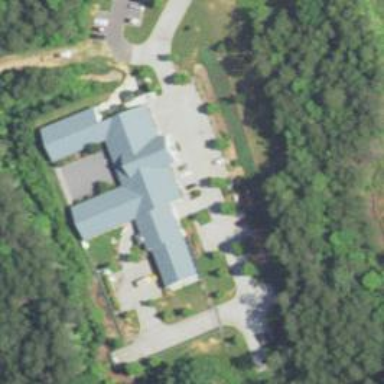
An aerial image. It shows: Animal shelter.